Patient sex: F
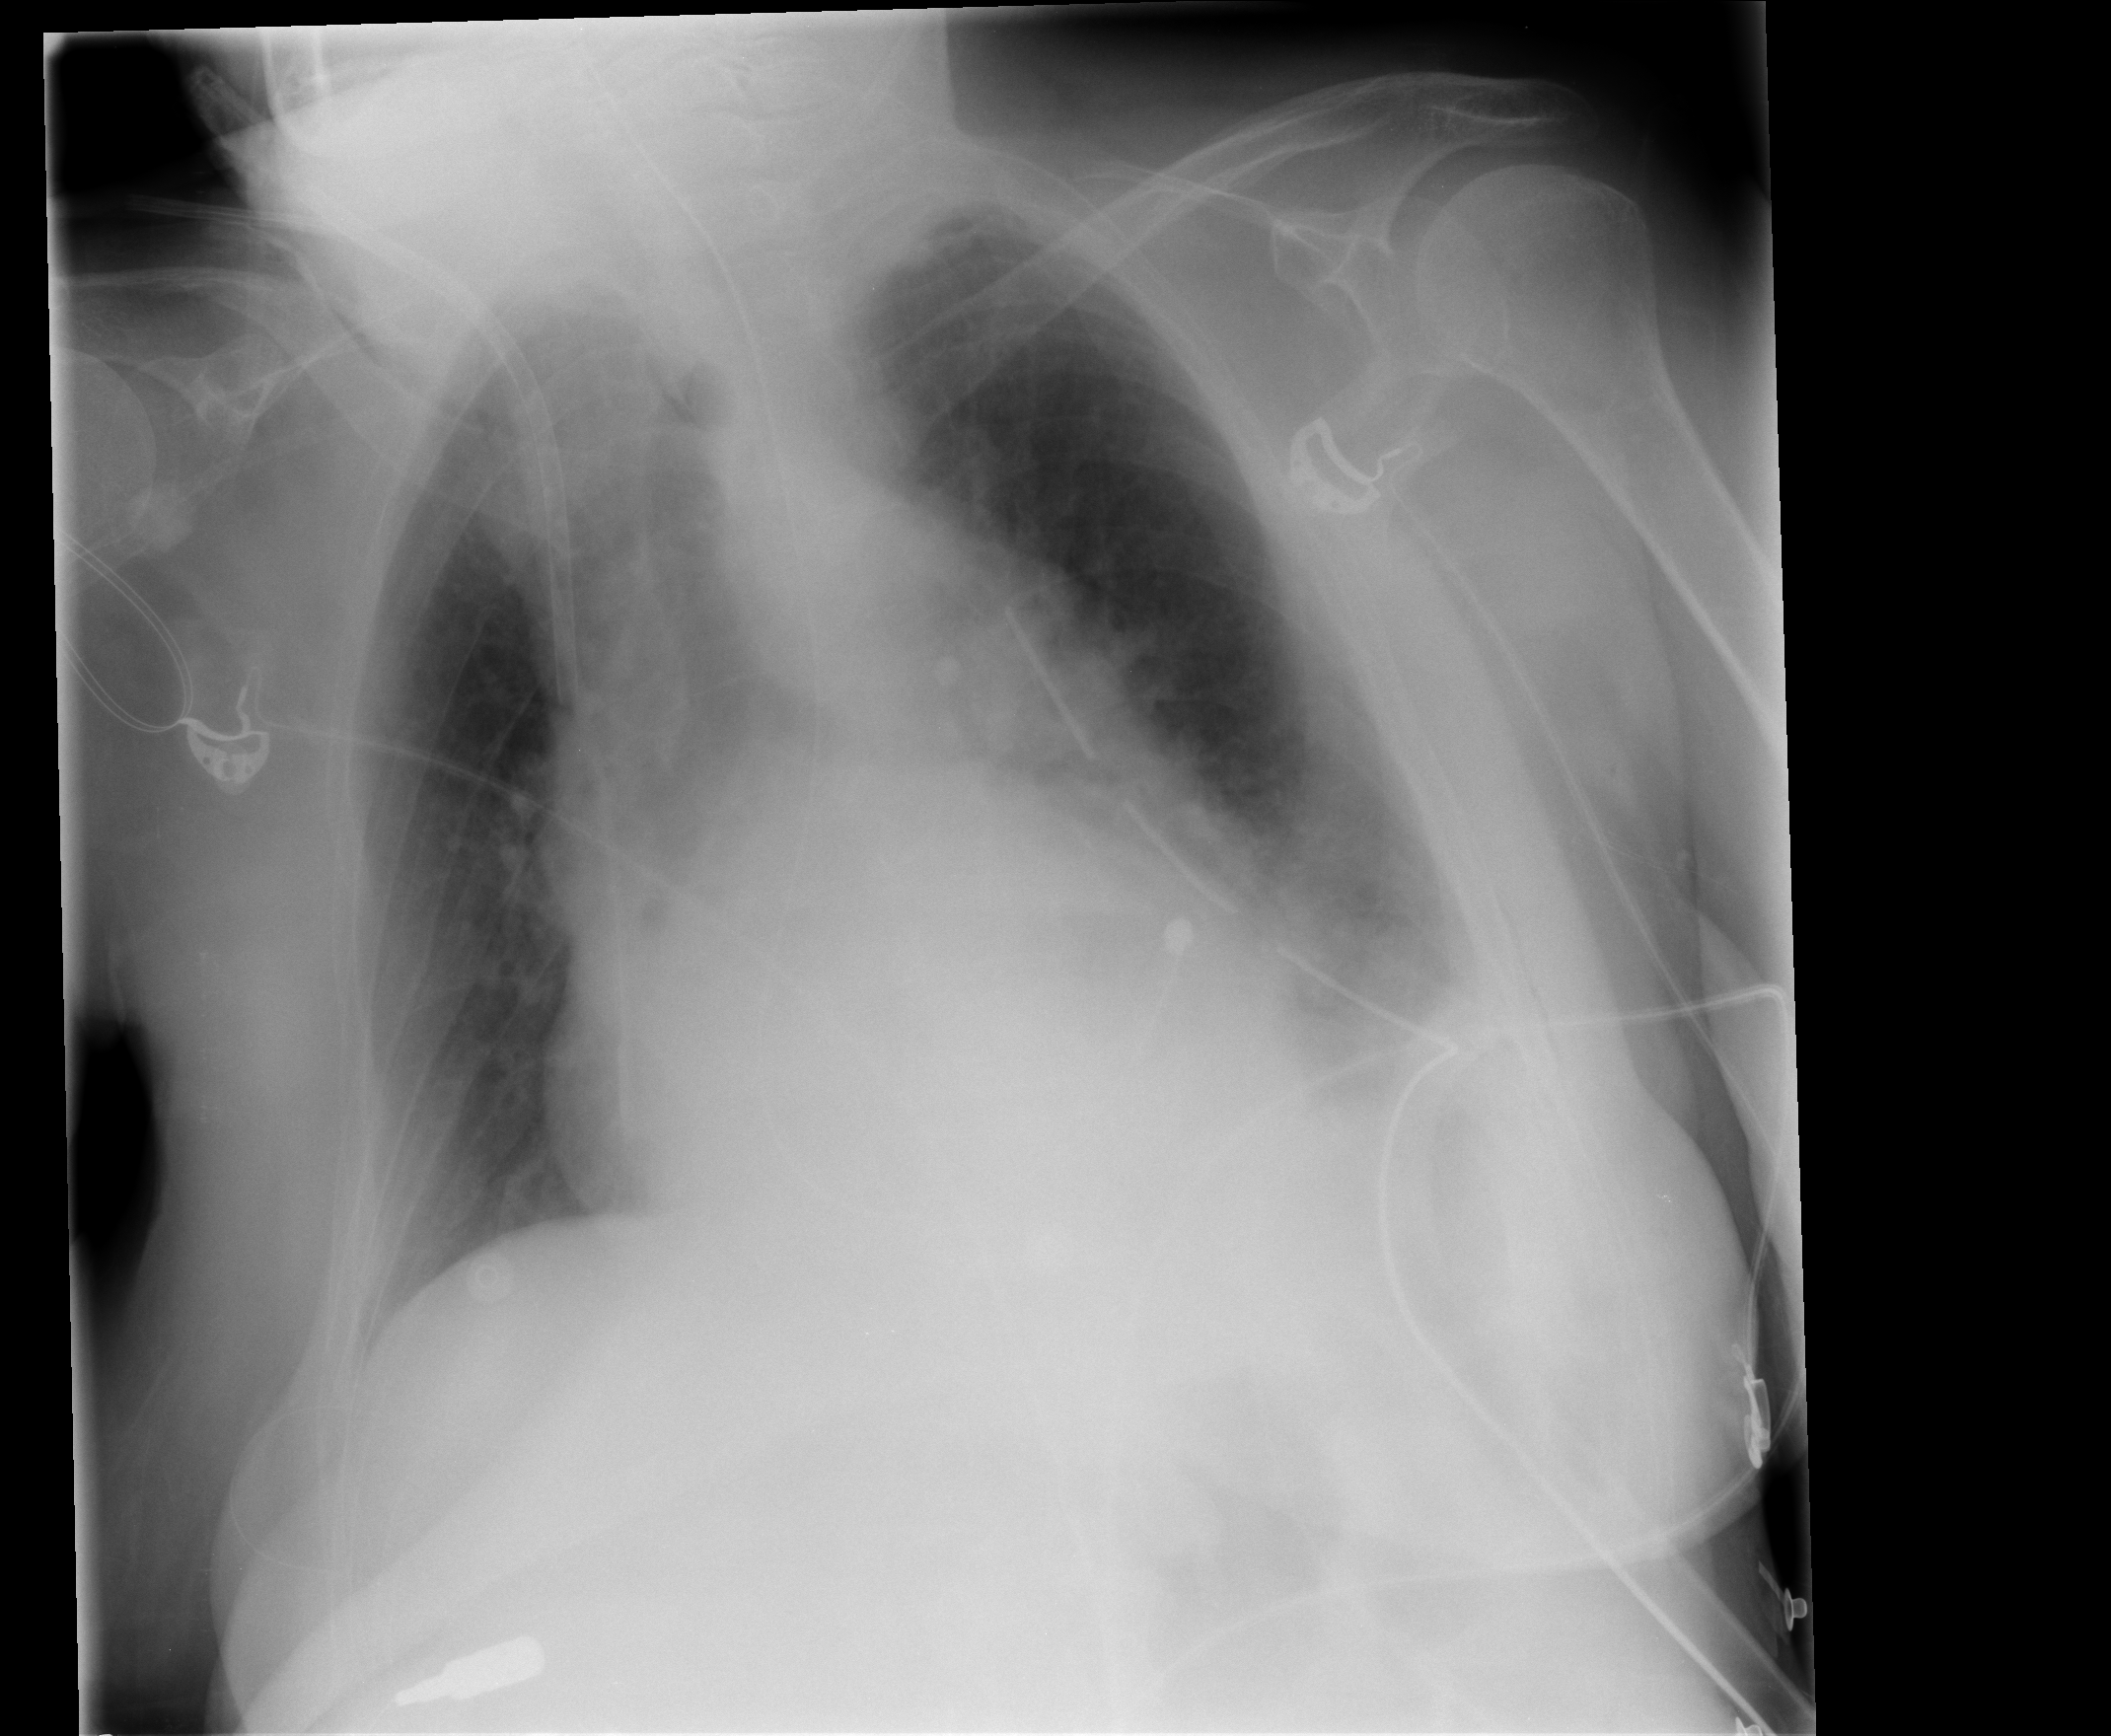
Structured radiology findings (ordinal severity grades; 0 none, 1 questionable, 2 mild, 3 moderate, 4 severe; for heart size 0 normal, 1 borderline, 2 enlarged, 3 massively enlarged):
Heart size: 2
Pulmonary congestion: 1
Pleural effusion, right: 0
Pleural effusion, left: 2
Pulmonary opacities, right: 0
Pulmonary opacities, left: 0
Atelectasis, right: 0
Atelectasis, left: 2